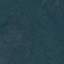
Label: Forest